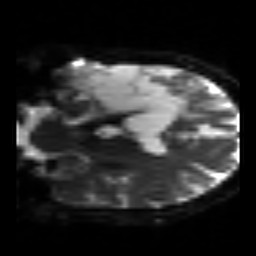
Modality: sbref
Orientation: coronal
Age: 40
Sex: male
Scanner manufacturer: siemens
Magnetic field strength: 3 T
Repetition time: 3.2 s
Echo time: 0.081 s